Question: I am trying to create the following plot with the black background.

I have used this commands
'''
x <- c(134.21, 139.12, 145.7, 148.81, 157.27, 128.4, 147.44, 133.72, 147.26, 137.26, 136.93, 137.37, 145.4, 141.74, 145.35, 130.01, 140.1, 136.3, 141.02, 137.5, 139.62, 140.05, 139.55, 135.55, 138.93, 140.07, 154.76, 138, 146.95, 139.62, 137.38, 146.27, 148.23, 152.65, 137.82, 145.28, 135.52, 152.97, 138.03, 138.82, 149.63, 131.83, 132.68, 151.5, 148.5, 142.79, 131.76, 132.83)
y <- c(0.0212, 0.1136, 0.0842, -0.0285, -0.1362, 0.1928, 0.0491, 0.0653, 0.0358, 0.082, -3e-04, 0.0659, -0.1173, -0.0707, -0.1298, 0.2789, 0.0092, 0.1105, -0.0603, 0.0409, 0.021, 0.0479, 0.0495, 0.1562, -0.1276, 0.0486, -0.519, 0.0548, 0.0072, 0.05, -0.0595, -0.0469, -0.1501, -0.2125, -0.0205, 0.0293, 0.0025, 3e-04, 0.0013, 0.0286, -0.1069, 0.1171, 0.1073, -0.0799, 0.0197, -0.0664, -0.0976, 0.0696 )
par(bg="black")
plot(x,y,pch=21,bg="white",col="red",cex=2,lwd=1,col.lab="white",col.axis="white",cex.lab=1,main="Scatterplot",font.main=1)
axis(1,col="white",col.axis="yellow")
axis(2,col="white",col.axis="yellow")
abline(lm(y~x),col="red",lwd=3)
'''
I have two problems that I can not solve:
1. I can not see the title 'Scatterplot' on the image
2. It seems that the lines are cropped, when plotting with a white background the x,y axis seem ok. However I need this graph with a dark background.
Does anyone have an idea how to resolve this?
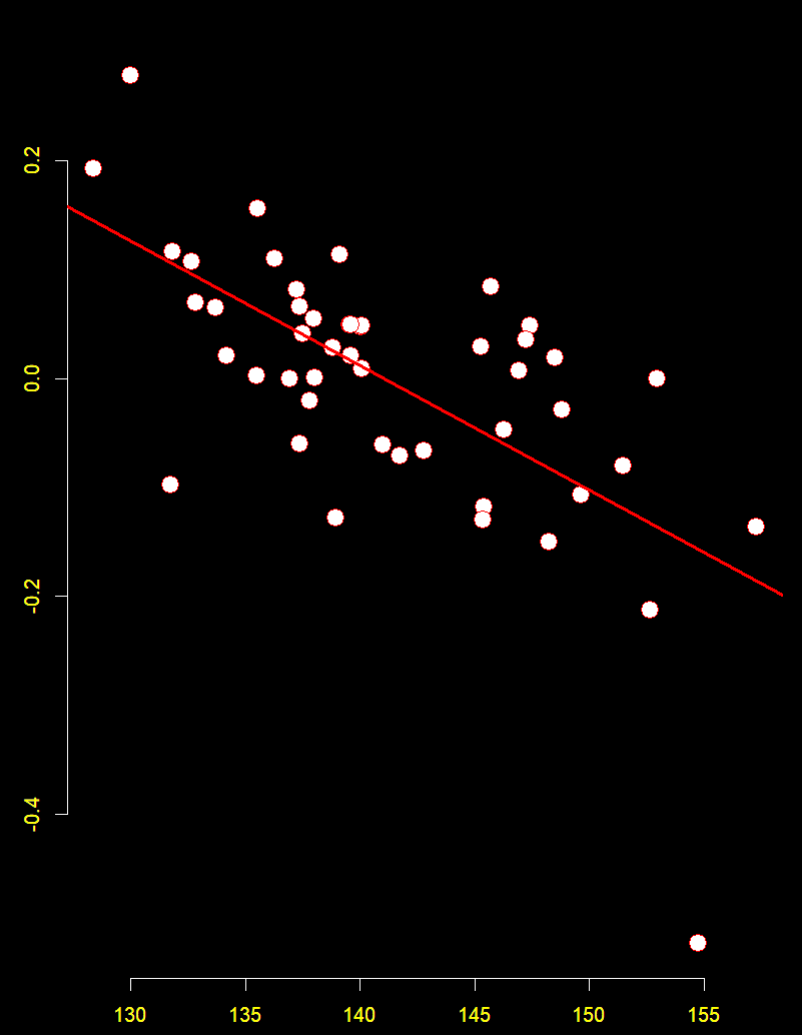
Answer: Not sure what you mean about lines being cropped, but maybe this is what you want:
'''
plot(x, y, pch=21, bg="white", col="red", cex=2, lwd=1, col.lab="white",
col.axis="white", cex.lab=1, col.main="white", main="Scatterplot", font.main=1)
axis(1, col="white", col.axis="yellow")
axis(2, col="white", col.axis="yellow")
abline(lm(y ~ x), col="red", lwd=3)
box(col="white", lwd=2)
'''
<URL>